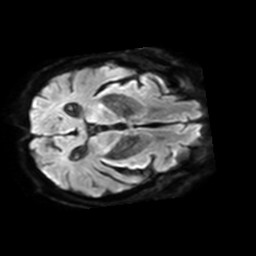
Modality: TRACE
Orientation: axial
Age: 83
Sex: male
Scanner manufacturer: philips
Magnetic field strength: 3 T
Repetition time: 3.087 s
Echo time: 0.076 s